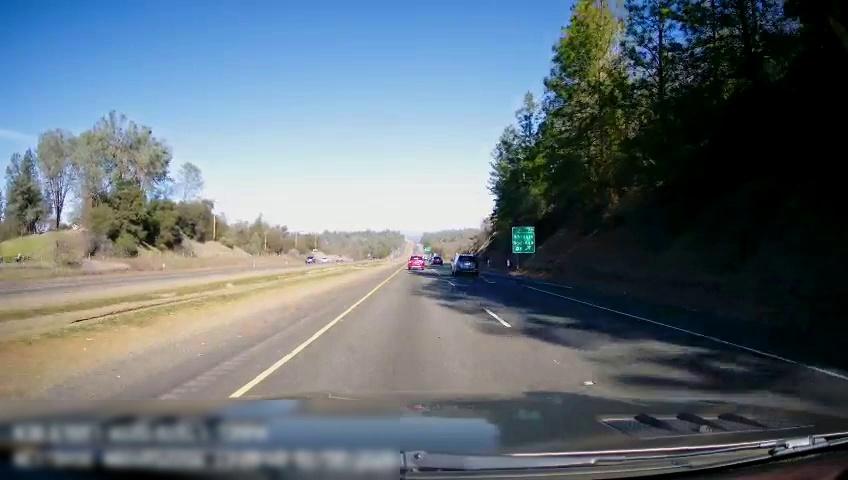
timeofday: Day
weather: Sunny
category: Drivable Space
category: Drivable Space
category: Vehicles | SUV
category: Vehicles | SUV
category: Vehicles | SUV
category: Vehicles | Truck
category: Lanes | Current Lane
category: Lanes | Current Lane
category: Lanes | Alternate Lane
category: Traffic | Signs